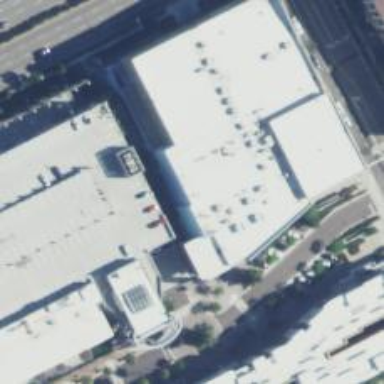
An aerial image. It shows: Cinema.